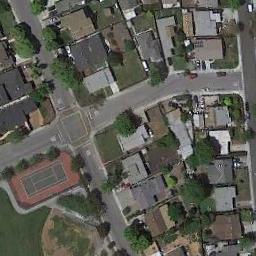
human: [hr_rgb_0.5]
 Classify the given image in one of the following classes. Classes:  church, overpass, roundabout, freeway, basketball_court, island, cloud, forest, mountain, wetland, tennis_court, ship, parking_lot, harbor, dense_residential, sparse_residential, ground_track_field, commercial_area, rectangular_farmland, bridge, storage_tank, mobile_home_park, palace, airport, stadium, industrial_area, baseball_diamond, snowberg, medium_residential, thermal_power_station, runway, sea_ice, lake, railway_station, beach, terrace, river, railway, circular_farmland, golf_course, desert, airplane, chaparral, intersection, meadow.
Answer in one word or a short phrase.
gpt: tennis_court